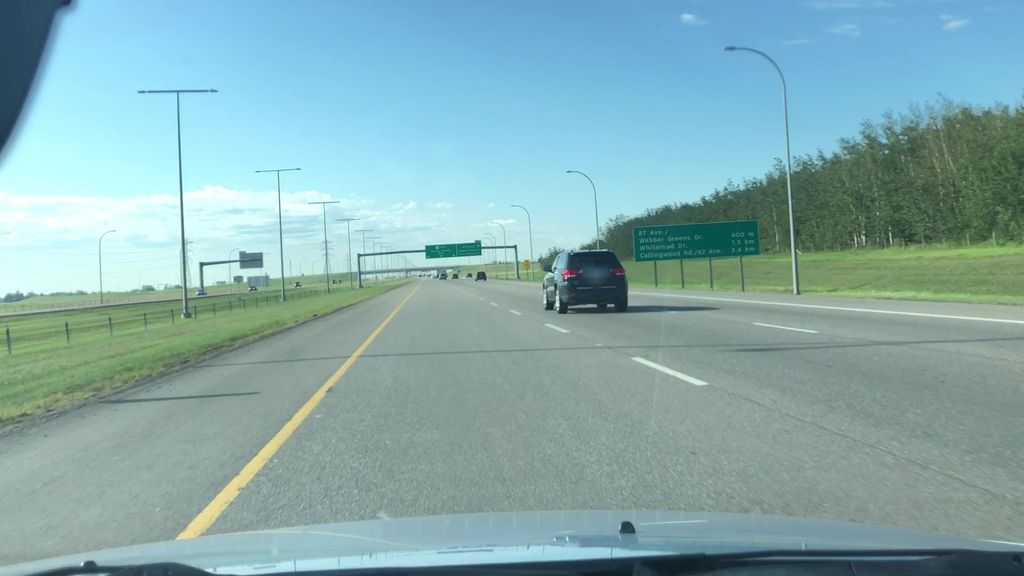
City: edmonton